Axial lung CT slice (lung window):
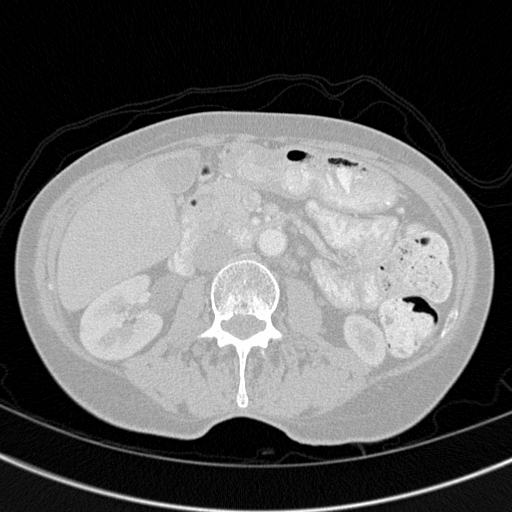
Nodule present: no